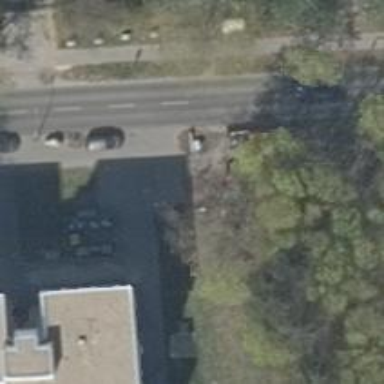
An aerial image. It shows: Sidewalk along the footway.